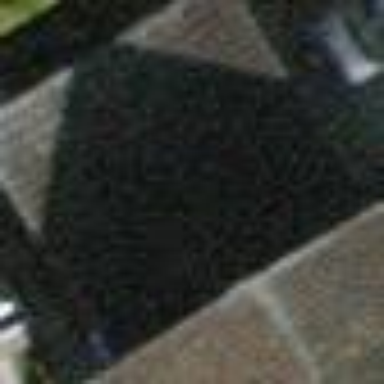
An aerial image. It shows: Garage.